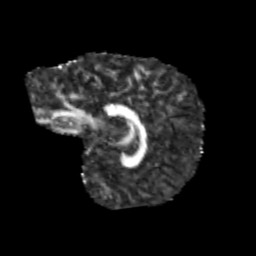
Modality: FA
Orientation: sagittal
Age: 12
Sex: male
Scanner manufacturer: siemens
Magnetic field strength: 3 T
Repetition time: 3.8 s
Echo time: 0.07 s